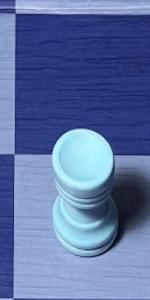
Label: Rook_White